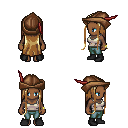
a pixel art fantasy rpg character, female body template, human, dark skin, white pirate shirt, teal pants, blonde extra-long hairstyle, leather cap, bracelets, black shoes, four views (front, back, left, right), 2x2 character sprite sheet, small pixel art, hard edges, no anti-aliasing